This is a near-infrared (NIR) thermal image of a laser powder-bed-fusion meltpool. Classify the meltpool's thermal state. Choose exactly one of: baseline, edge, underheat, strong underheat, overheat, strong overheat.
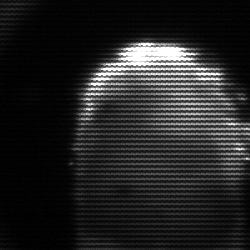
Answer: baseline